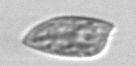
Label: Prorocentrum_dentatum